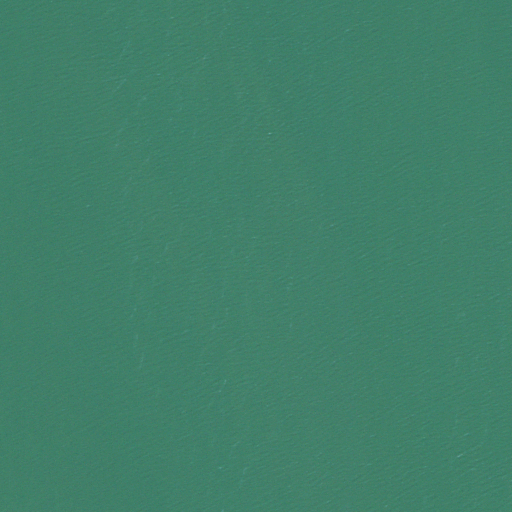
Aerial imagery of island in Tennessee named Turkey Creek Island (historical) containing only open water